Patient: sex M, age 76
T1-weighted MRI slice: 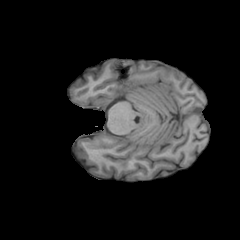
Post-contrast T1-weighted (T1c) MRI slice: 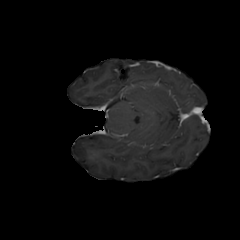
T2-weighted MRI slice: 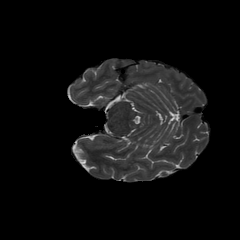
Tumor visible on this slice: no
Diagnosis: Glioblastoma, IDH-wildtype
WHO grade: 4